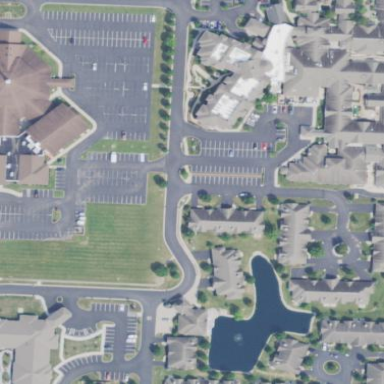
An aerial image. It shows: Retirement home located in residential area.